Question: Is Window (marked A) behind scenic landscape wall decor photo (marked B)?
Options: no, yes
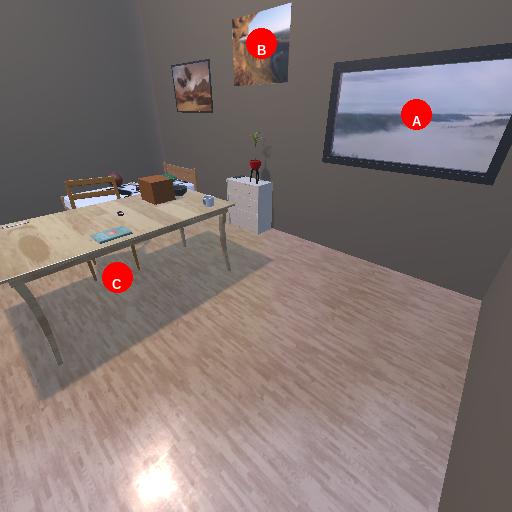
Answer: no